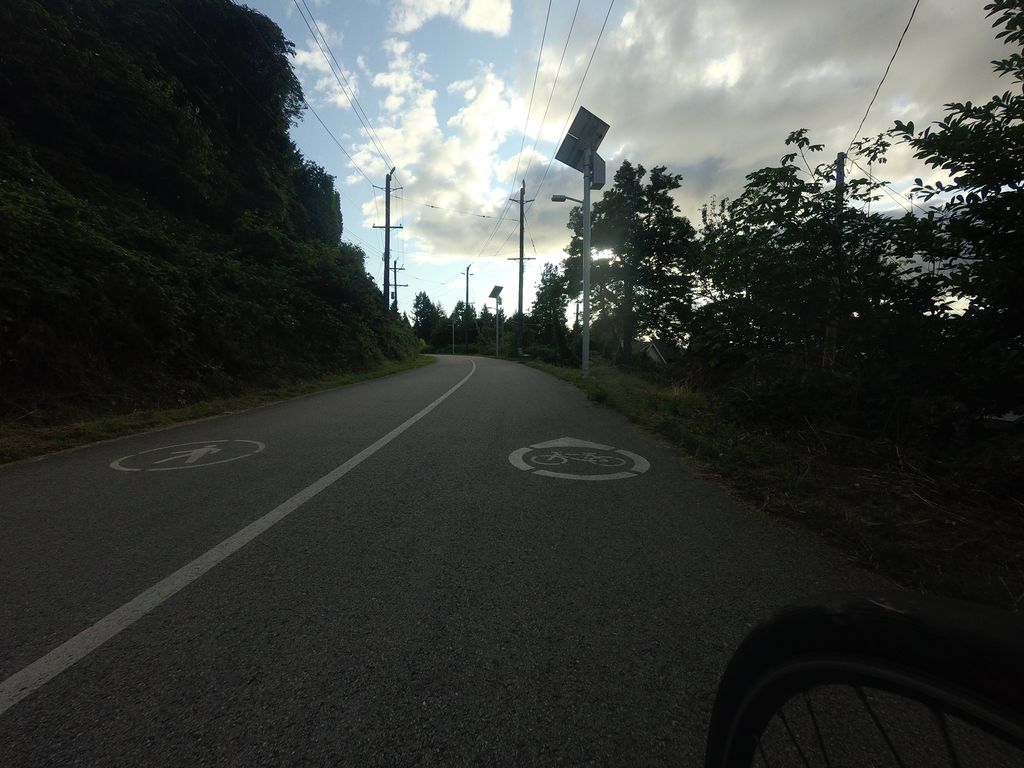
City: vancouver